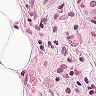
Metastatic tissue present: yes